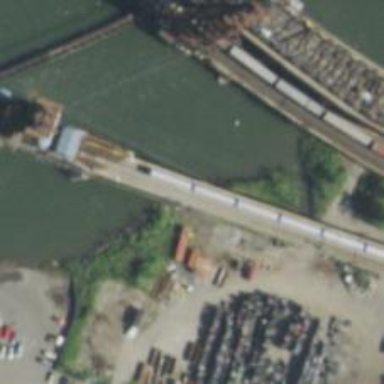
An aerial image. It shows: Bridge for electrified rail.